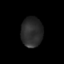
Tissue: skin
Cell type: Epithelial cells
Senescence score: 0.2702
Nuclear area (px): 625
Mean DAPI intensity: 42.55